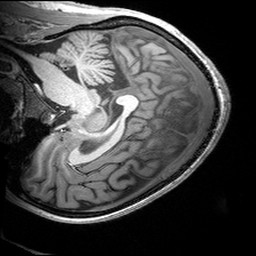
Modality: T1w
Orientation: sagittal
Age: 21
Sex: female
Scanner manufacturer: siemens
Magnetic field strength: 3 T
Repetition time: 2.53 s
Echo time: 0.00299 s